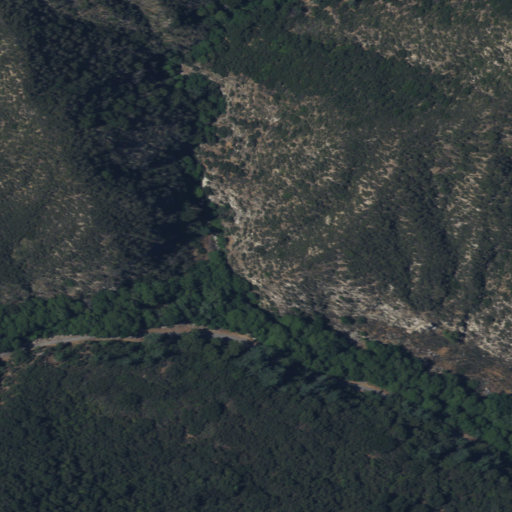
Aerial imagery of valley in California named Big Mermaids Canyon containing grassland, open development, woody wetlands, herbaceous wetlands, and open water